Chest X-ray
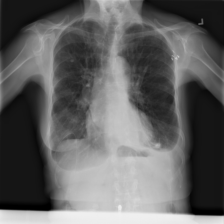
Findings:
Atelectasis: negative
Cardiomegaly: negative
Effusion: negative
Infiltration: negative
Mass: negative
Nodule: positive
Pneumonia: negative
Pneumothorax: negative
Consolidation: negative
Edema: negative
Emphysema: negative
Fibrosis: negative
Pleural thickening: positive
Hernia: negative